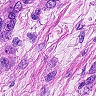
Metastatic tissue present: yes